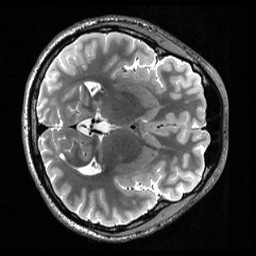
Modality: T2w
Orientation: axial
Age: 23
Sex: male
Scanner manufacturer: siemens
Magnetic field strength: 3 T
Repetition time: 3.2 s
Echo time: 0.566 s